Question: Given the schedule below, what is the maximum total time (in minutes) a person can spend in lectures? All time nodes are integer multiples of 10 minutes.
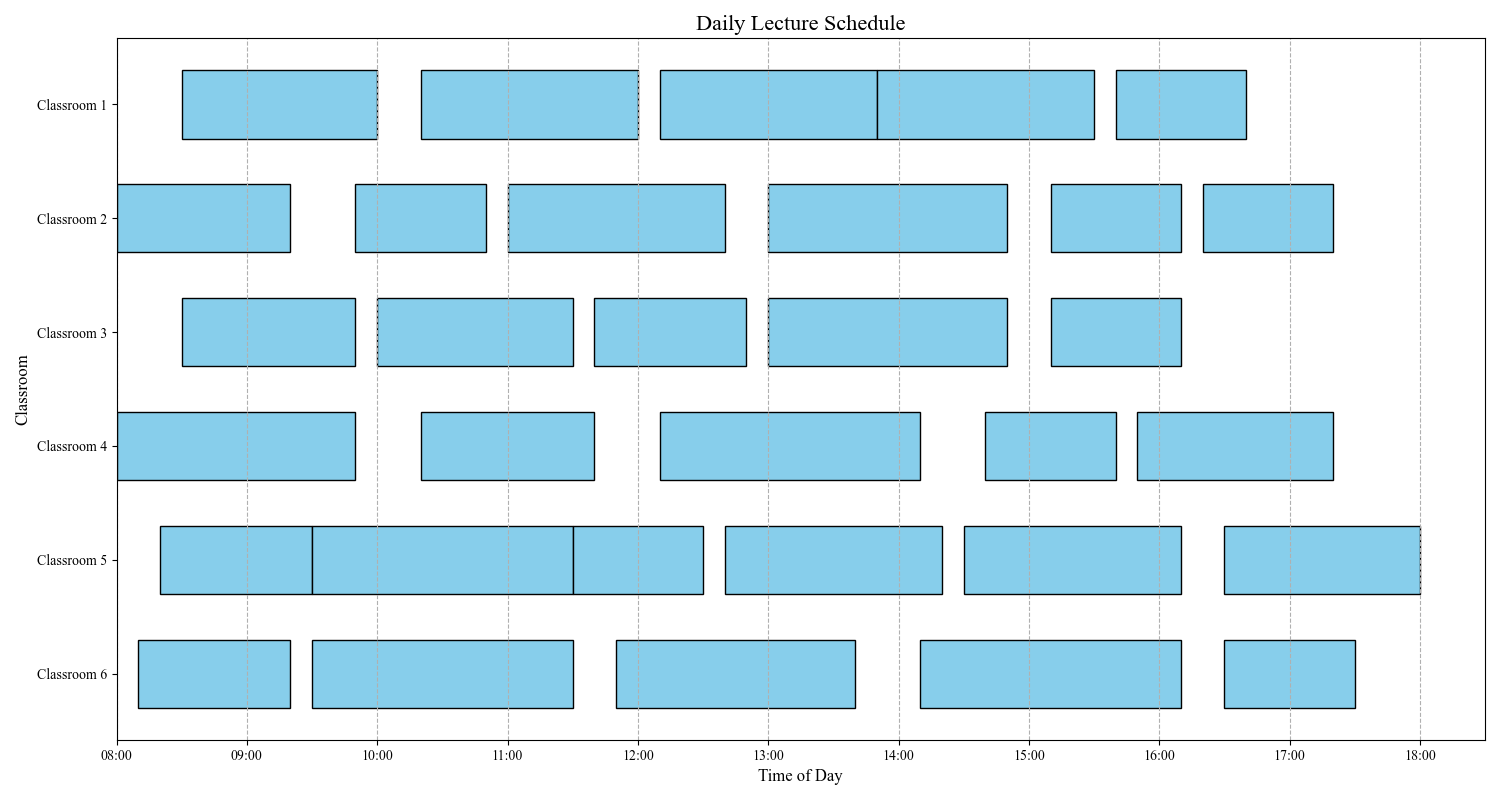
Answer: 560